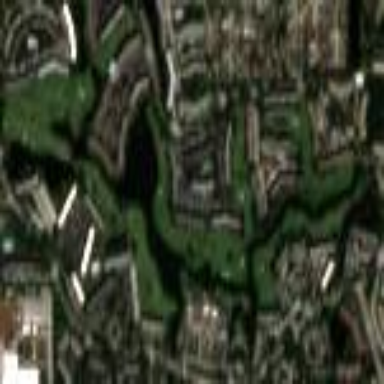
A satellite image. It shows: Golf course surrounded by greenery.